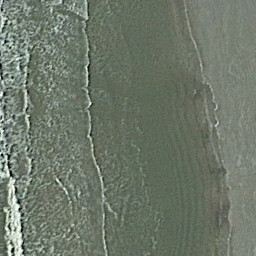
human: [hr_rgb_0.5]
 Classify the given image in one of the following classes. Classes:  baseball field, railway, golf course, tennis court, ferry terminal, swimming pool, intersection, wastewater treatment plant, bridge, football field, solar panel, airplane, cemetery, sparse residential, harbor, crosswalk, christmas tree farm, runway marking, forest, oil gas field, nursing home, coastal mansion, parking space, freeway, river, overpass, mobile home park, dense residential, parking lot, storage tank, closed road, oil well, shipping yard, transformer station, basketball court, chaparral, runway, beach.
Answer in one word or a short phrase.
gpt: beach